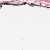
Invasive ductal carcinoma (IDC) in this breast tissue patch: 0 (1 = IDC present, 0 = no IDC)